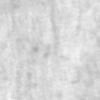
Label: change